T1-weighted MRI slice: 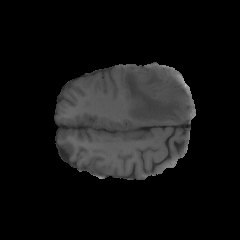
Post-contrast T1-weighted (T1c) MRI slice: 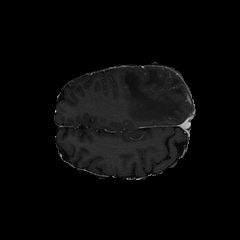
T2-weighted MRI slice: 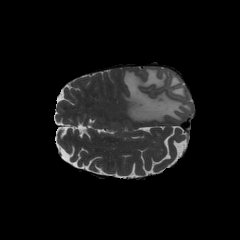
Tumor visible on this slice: yes